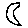
Label: moon